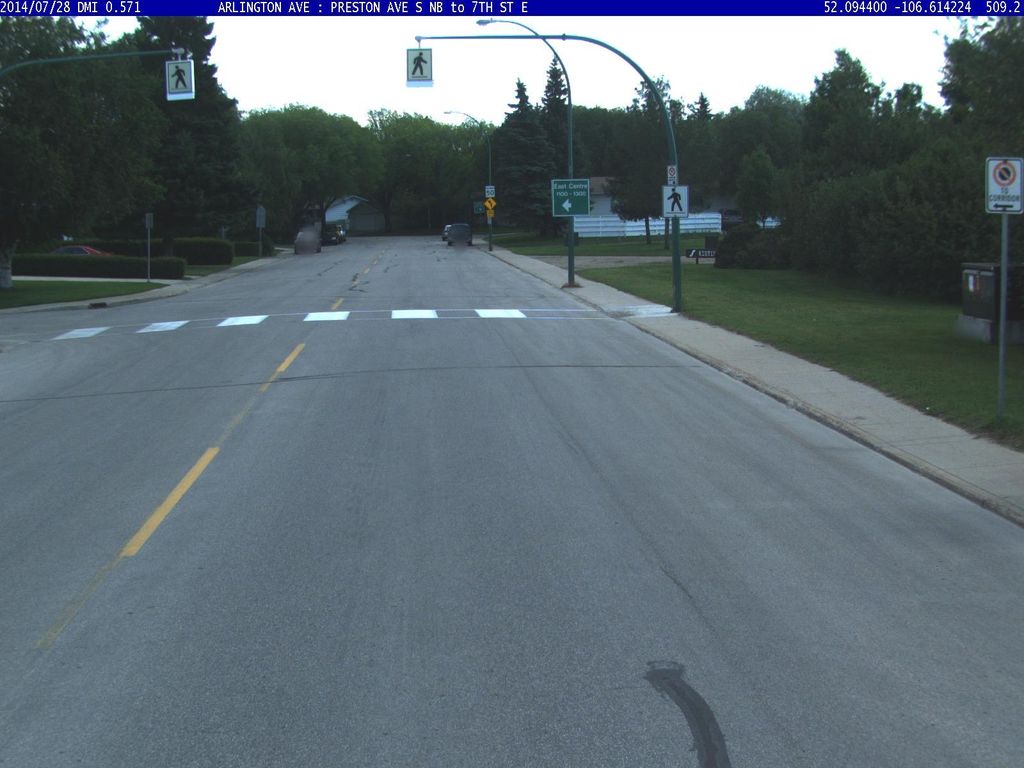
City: saskatoon